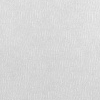
Atmospheric dust classification: dusty